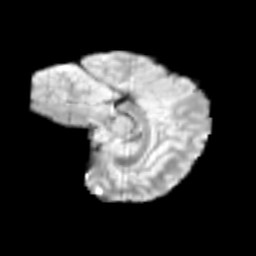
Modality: T2w
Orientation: sagittal
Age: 11
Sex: female
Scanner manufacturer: siemens
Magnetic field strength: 3 T
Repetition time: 3.8 s
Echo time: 0.07 s